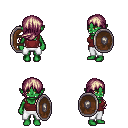
a pixel art fantasy rpg character, female body template, orc, green skin, maroon pirate shirt, white pants, white blonde left-swept hairstyle, shield, four views (front, back, left, right), 2x2 character sprite sheet, small pixel art, hard edges, no anti-aliasing